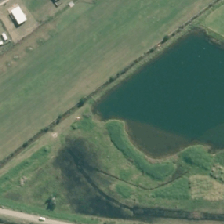
Land cover: lake_pond